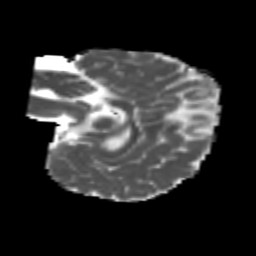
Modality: MD
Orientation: sagittal
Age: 7
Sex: male
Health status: healthy